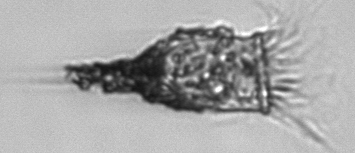
Label: Tintinnopsis